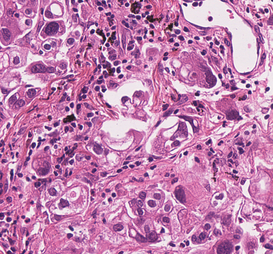
Tumor epithelial tissue: yes
Tumor-associated stroma tissue: yes
Normal tissue: no